Question: How do I make the UIImageView fit the Retina 4-inch display? Thanks.

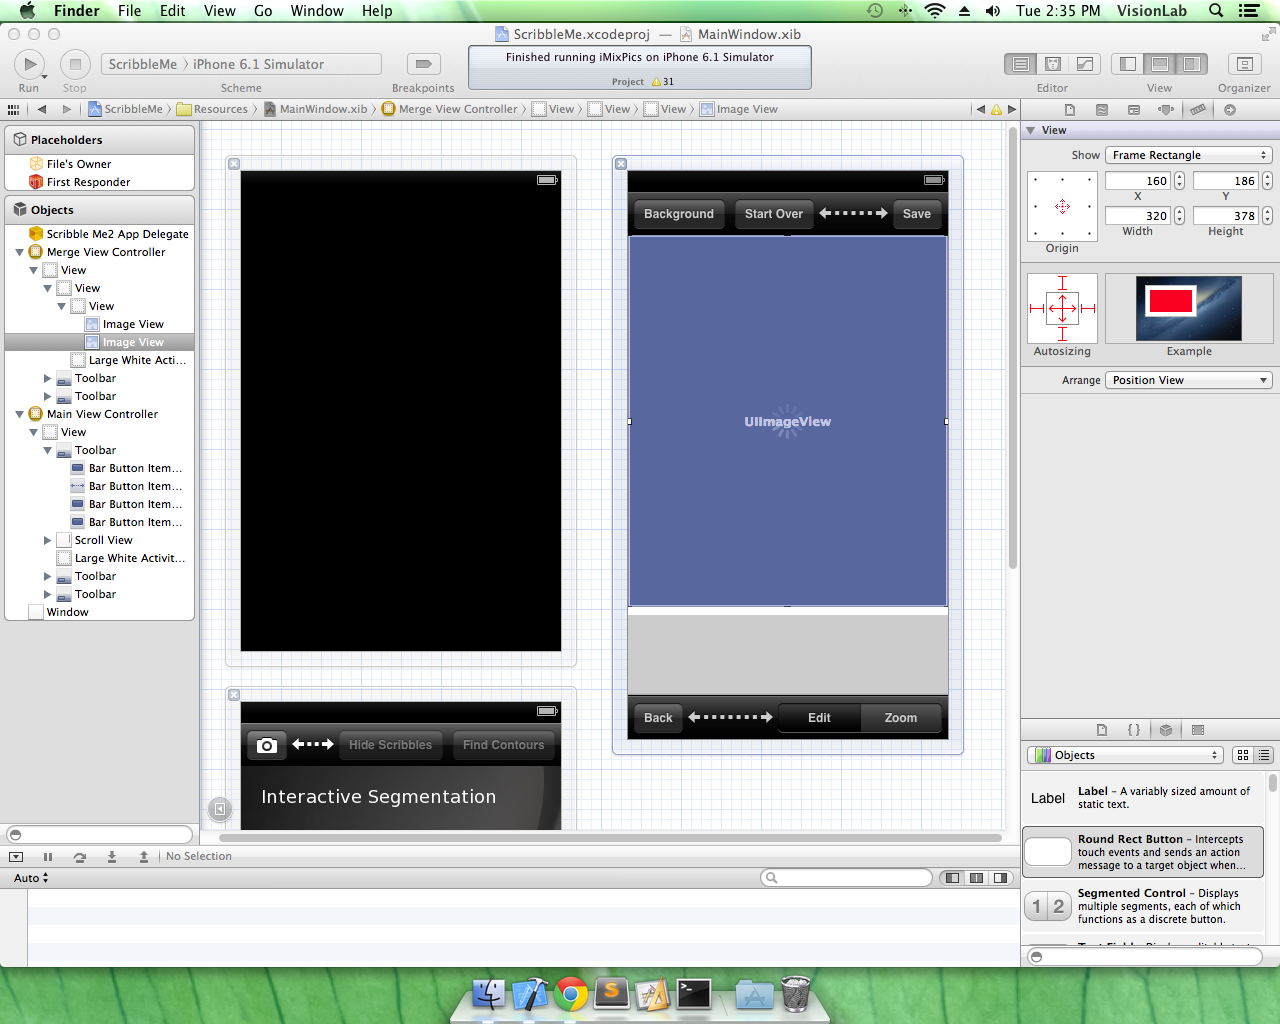
Answer: If you are developing your app for iOS 6 then use for this.
Else you can use feature if managing height through NIB.
If you want to manage it programmatically you can use this code :
'''
#define IS_IPHONE ( [[[UIDevice currentDevice] model] isEqualToString:@"iPhone"])
#define IS_HEIGHT_GTE_568 [[UIScreen mainScreen ] bounds].size.height >= 568.0f
#define IS_IPHONE_5 ( IS_IPHONE && IS_HEIGHT_GTE_568 )
'''
then set frame as :
'''
[your_imageview setFrame:CGRectMake(0.0f, 0.0f, 320.0f, IS_IPHONE_5?568.0f:480.0f)];
'''
Hope it helps you.